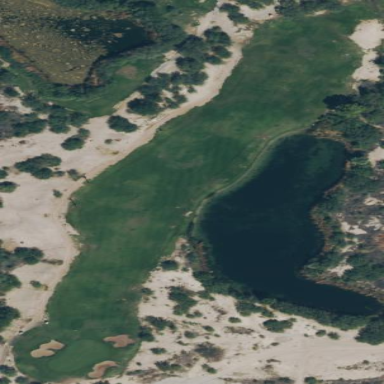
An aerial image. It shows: Rough area on grassy golf course.